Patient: sex M, age 23
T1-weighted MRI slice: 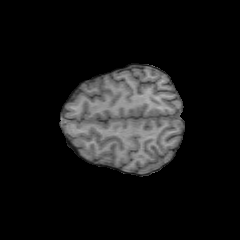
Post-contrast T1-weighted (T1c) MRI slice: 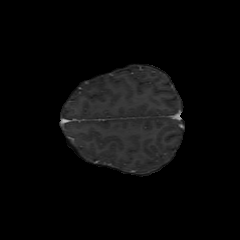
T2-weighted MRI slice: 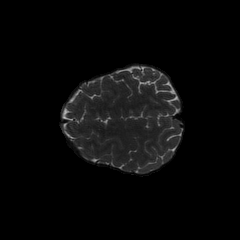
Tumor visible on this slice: no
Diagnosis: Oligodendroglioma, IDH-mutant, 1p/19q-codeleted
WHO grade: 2